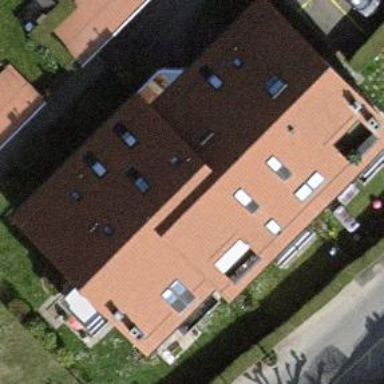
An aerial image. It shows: Residential building.